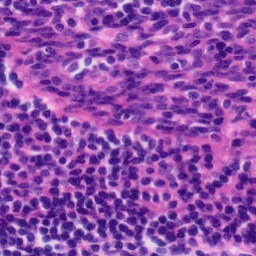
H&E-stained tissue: Tonsil